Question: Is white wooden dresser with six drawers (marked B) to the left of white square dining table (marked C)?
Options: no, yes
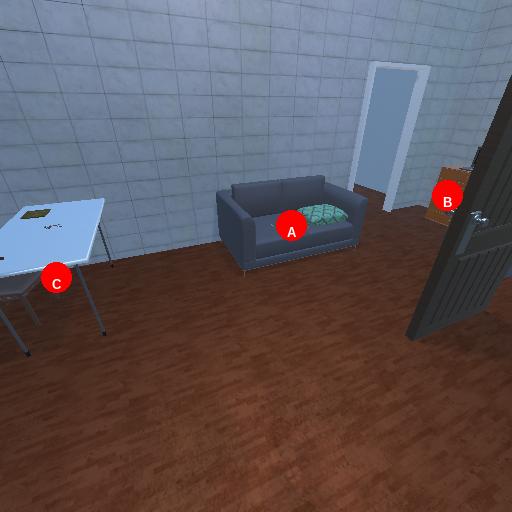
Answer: no